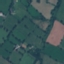
Label: Pasture